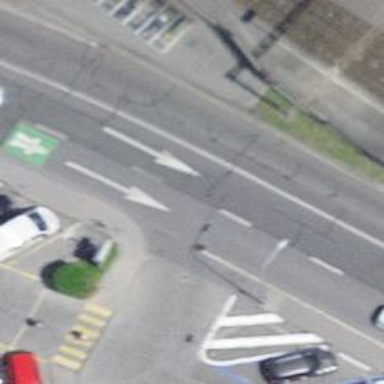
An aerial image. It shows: Primary highway with asphalt surface and designated lane for cyclists.